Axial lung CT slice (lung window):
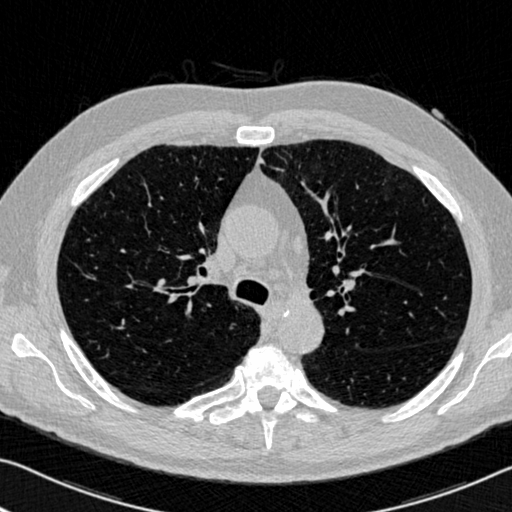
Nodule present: no